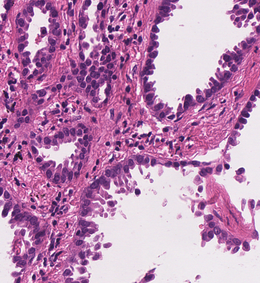
Tumor epithelial tissue: yes
Tumor-associated stroma tissue: yes
Normal tissue: no